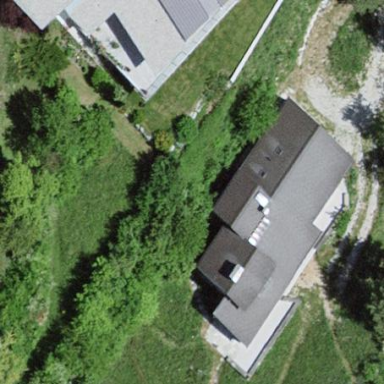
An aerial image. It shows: Residential building.